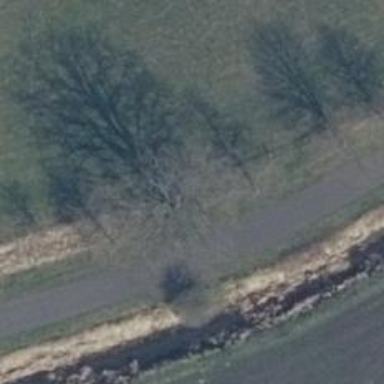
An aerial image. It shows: Row of trees in natural setting.